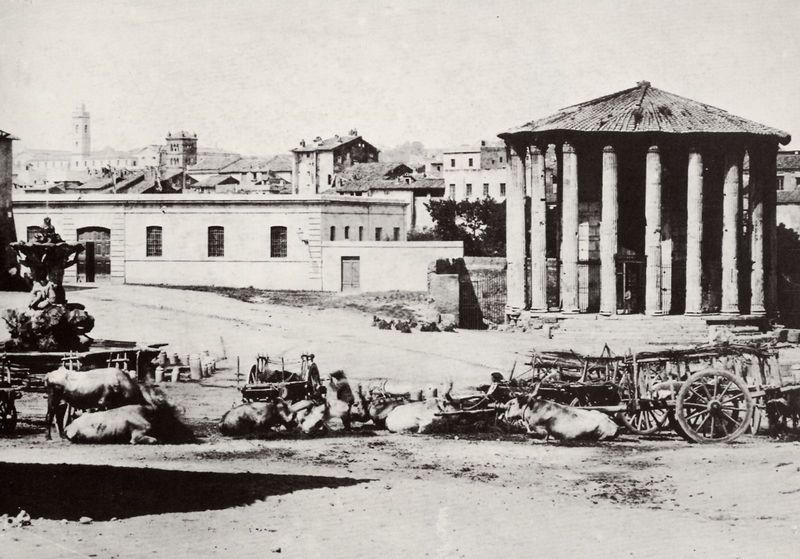
Titel: Die Piazza di Bocca della Verità in Rom
Künstler: Italienischer Photograph
Standort: Rom
Institution: Archivio Fotografico Comunale
Schlagwörter: berg, himmel, schatten, wasser, weiß, kirchturm, menschen, stadt, fenster, holz, schwarz, säule, säulen, tür, dach, gebäude, gras, haus, tiere, weg, wiese, alt, sockel, stein, häuser, kühe, vieh, kirche, sonne, figur, händler, bauern, brunnen, fensterläden, karren, pferd, pferde, rund, räder, turm, kanne, krug, liegen, fassade, italien, wüste, dächer, mauer, ziegel, pause, rast, kutsche, markt, platz, speichen, arbeiter, figuren, karre, rad, wagen, treppe, stufen, bretter, liegend, tor, halle, foto, fotografie, ruine, rinder, scheune, türme, festung, schwarz weiss, staub, ruinen, rom, photo, portal, sims, antik, griechisch, stadtmauer, marktplatz, fontäne, tempel, pavillon, hörner, ochsen, hirten, pavillion, herkules, tiber, monument, elefanten, lager, baustelle, leiterwagen, bebäude, ausgrabung, barrikade, monopterus, sadt, viehwagen, rinderç, rnder, forum boarium